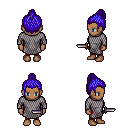
a pixel art fantasy rpg character, female body template, human, dark skin, chain mail, red pants, blue short topknot hairstyle, dagger, four views (front, back, left, right), 2x2 character sprite sheet, small pixel art, hard edges, no anti-aliasing